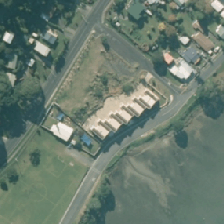
Land cover: urban_parkland